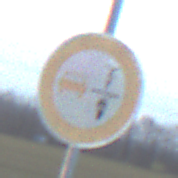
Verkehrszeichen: VerbotUeberholenEinspurigeFahrzeuge
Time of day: SunriseSunset
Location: Outdoor (Nature)
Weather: PartlyCloudy
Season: NotSpecified
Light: Natural